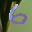
Label: 6